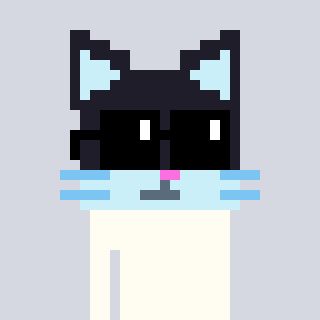
a pixel art character with square black sunglasses, a cat-shaped head and a peachy-colored body on a cool background